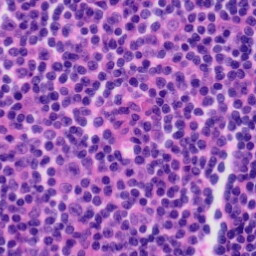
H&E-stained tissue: Tonsil